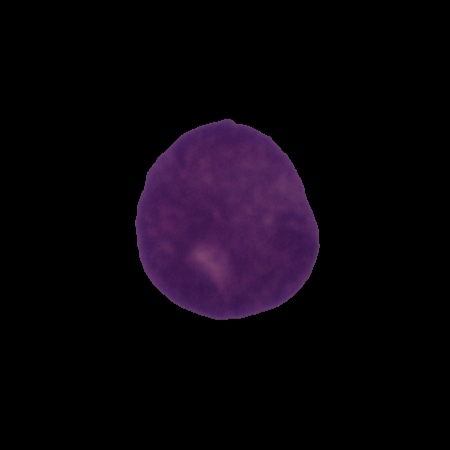
Label: cancer